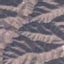
Label: HerbaceousVegetation